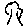
Label: tree